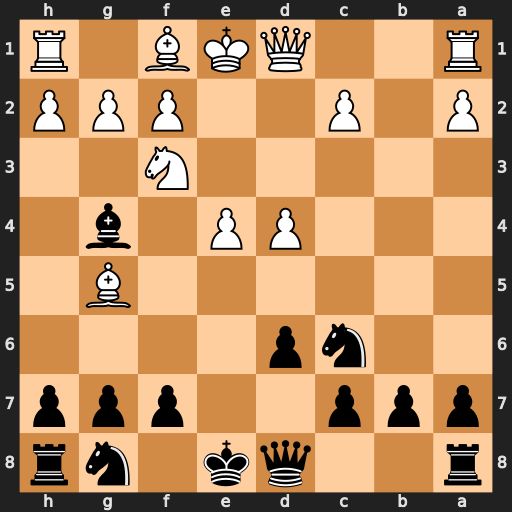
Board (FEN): r2qk1nr/ppp2ppp/2np4/6B1/3PP1b1/5N2/P1P2PPP/R2QKB1R
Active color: b
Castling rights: KQkq
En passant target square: -
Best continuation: Bxf3 Bxd8 Bxd1